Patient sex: M
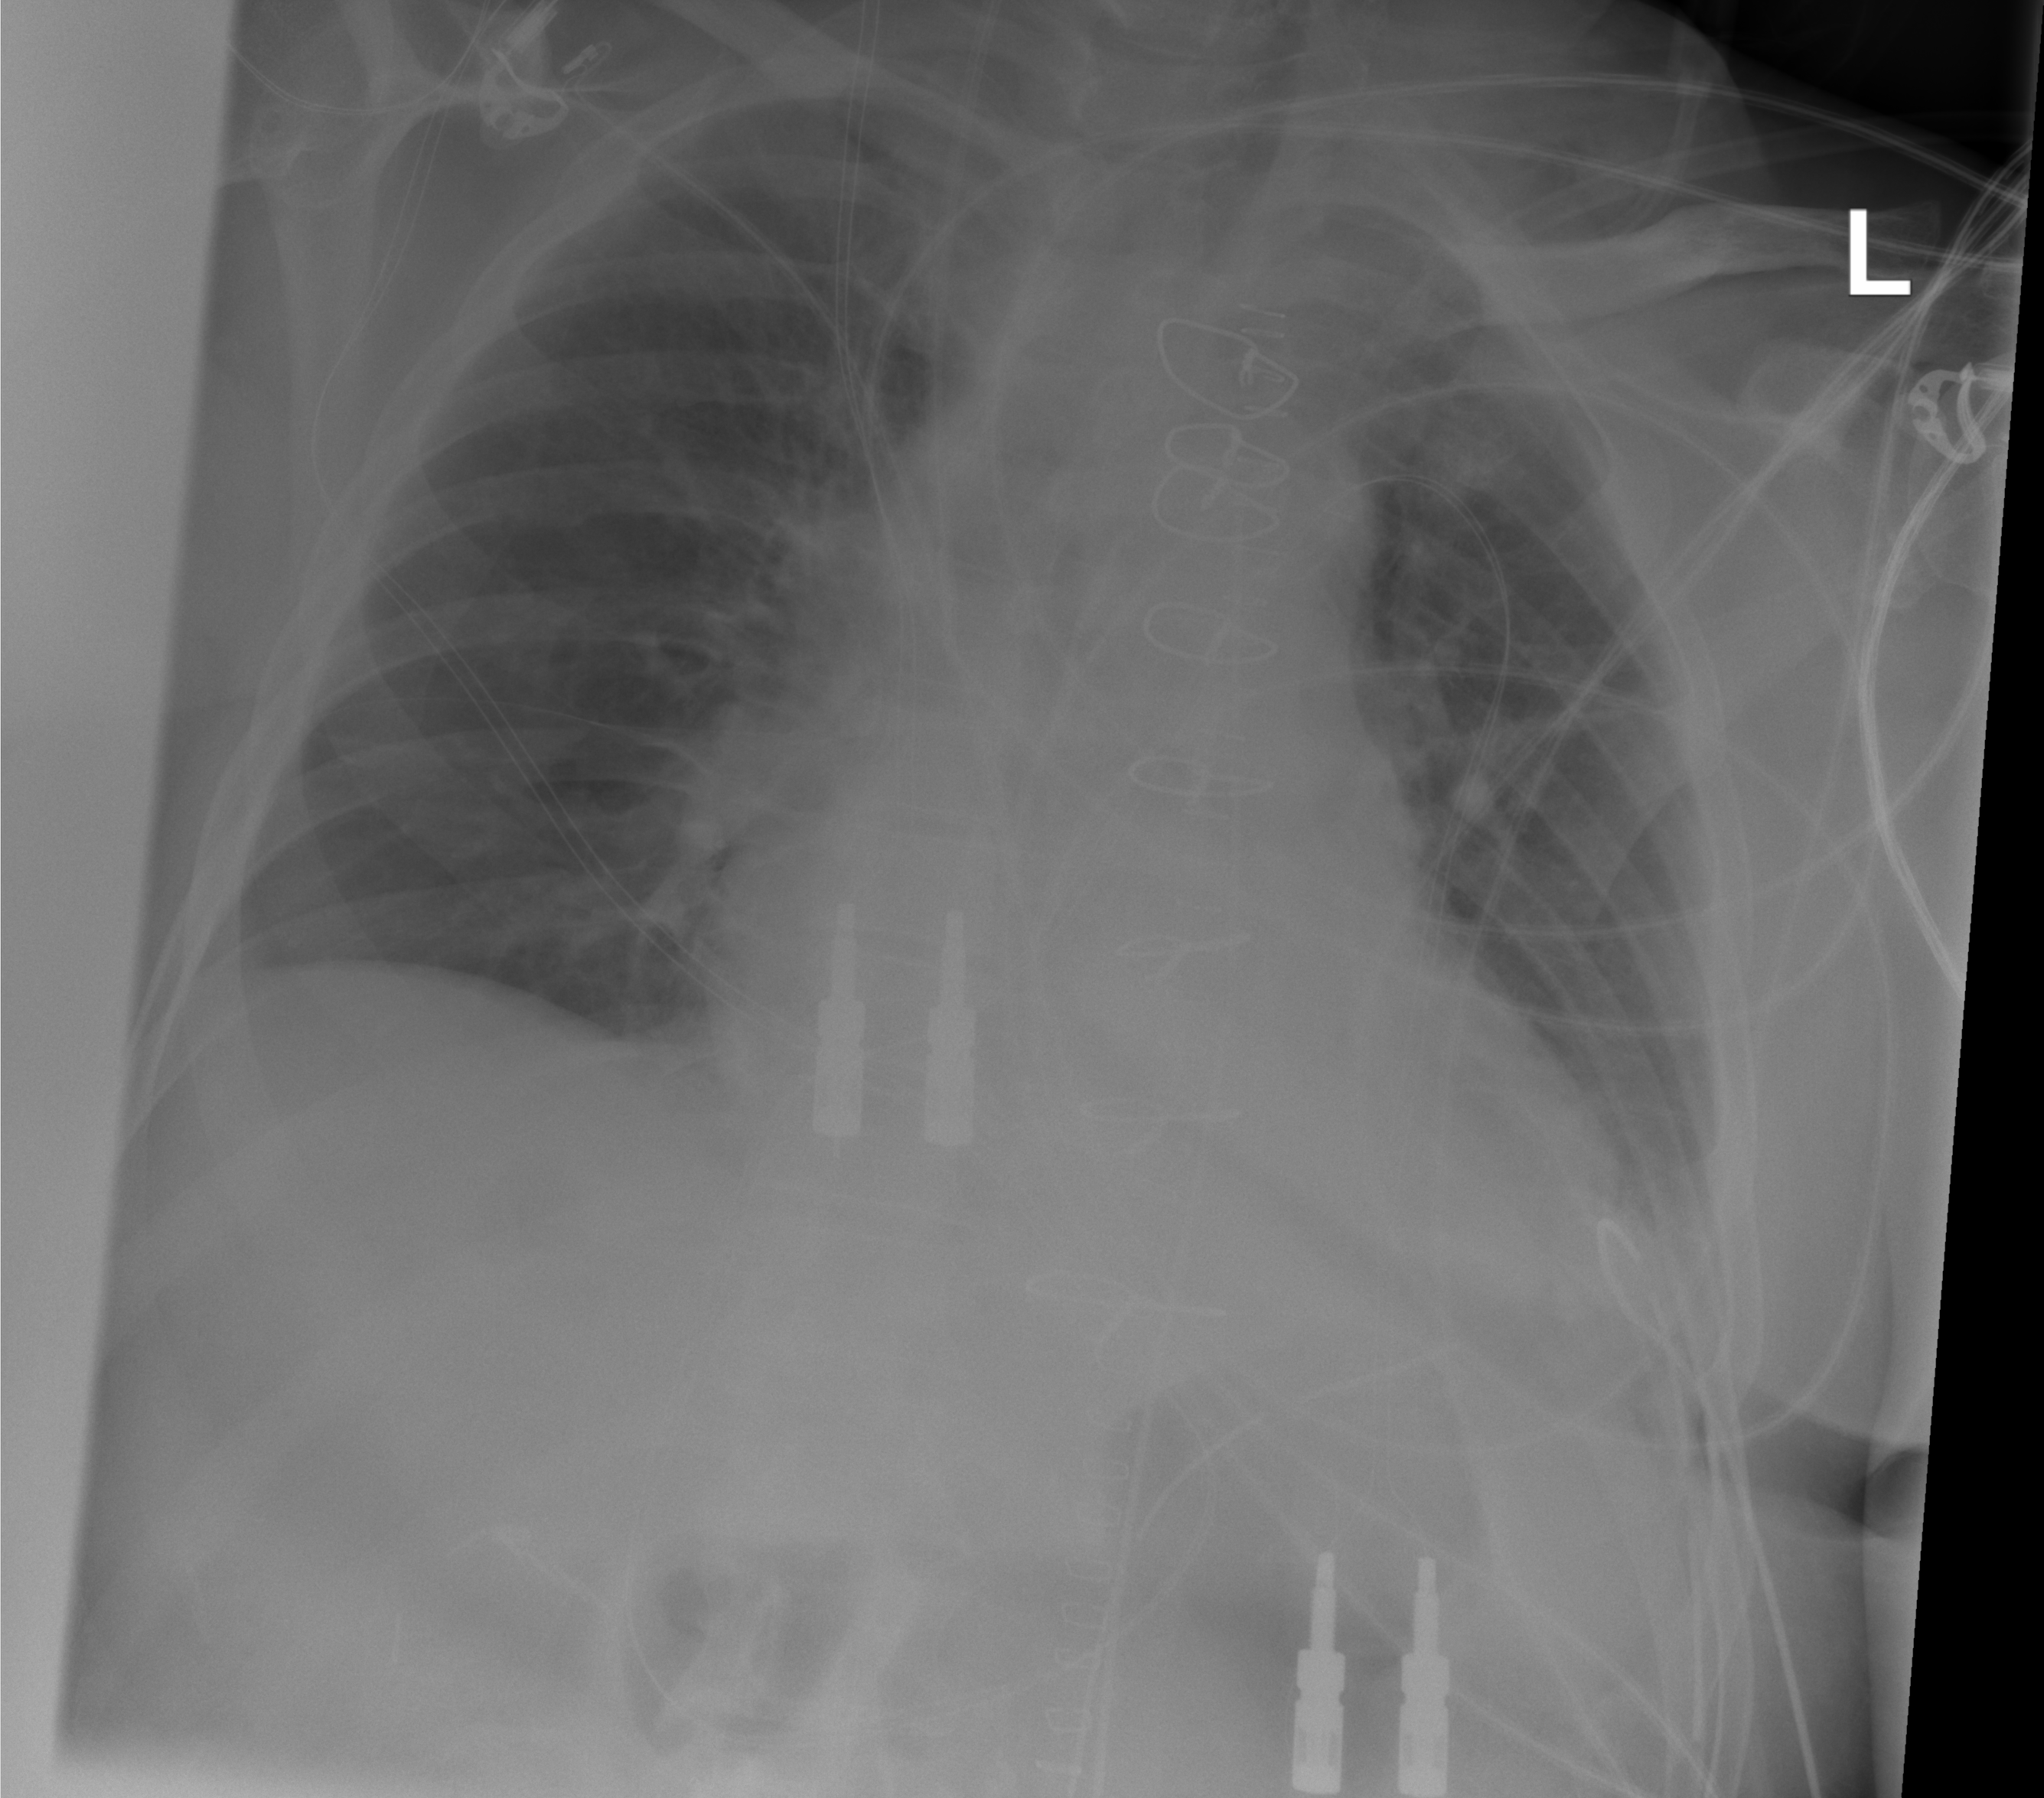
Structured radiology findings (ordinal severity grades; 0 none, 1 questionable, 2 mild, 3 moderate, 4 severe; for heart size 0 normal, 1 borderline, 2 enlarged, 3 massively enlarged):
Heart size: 2
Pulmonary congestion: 2
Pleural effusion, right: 2
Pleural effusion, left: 2
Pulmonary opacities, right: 0
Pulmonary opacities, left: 0
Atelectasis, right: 2
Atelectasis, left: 2